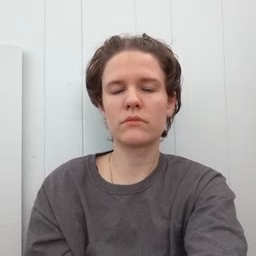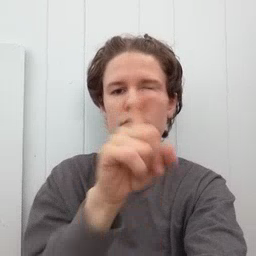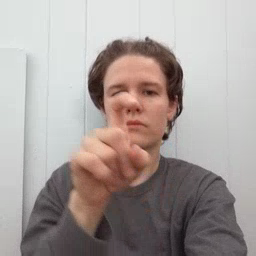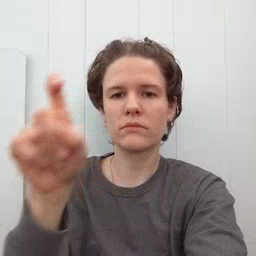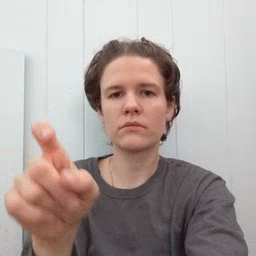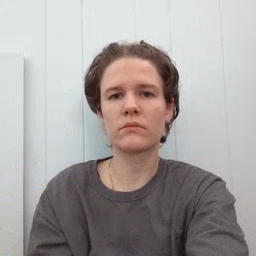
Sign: closet